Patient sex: M
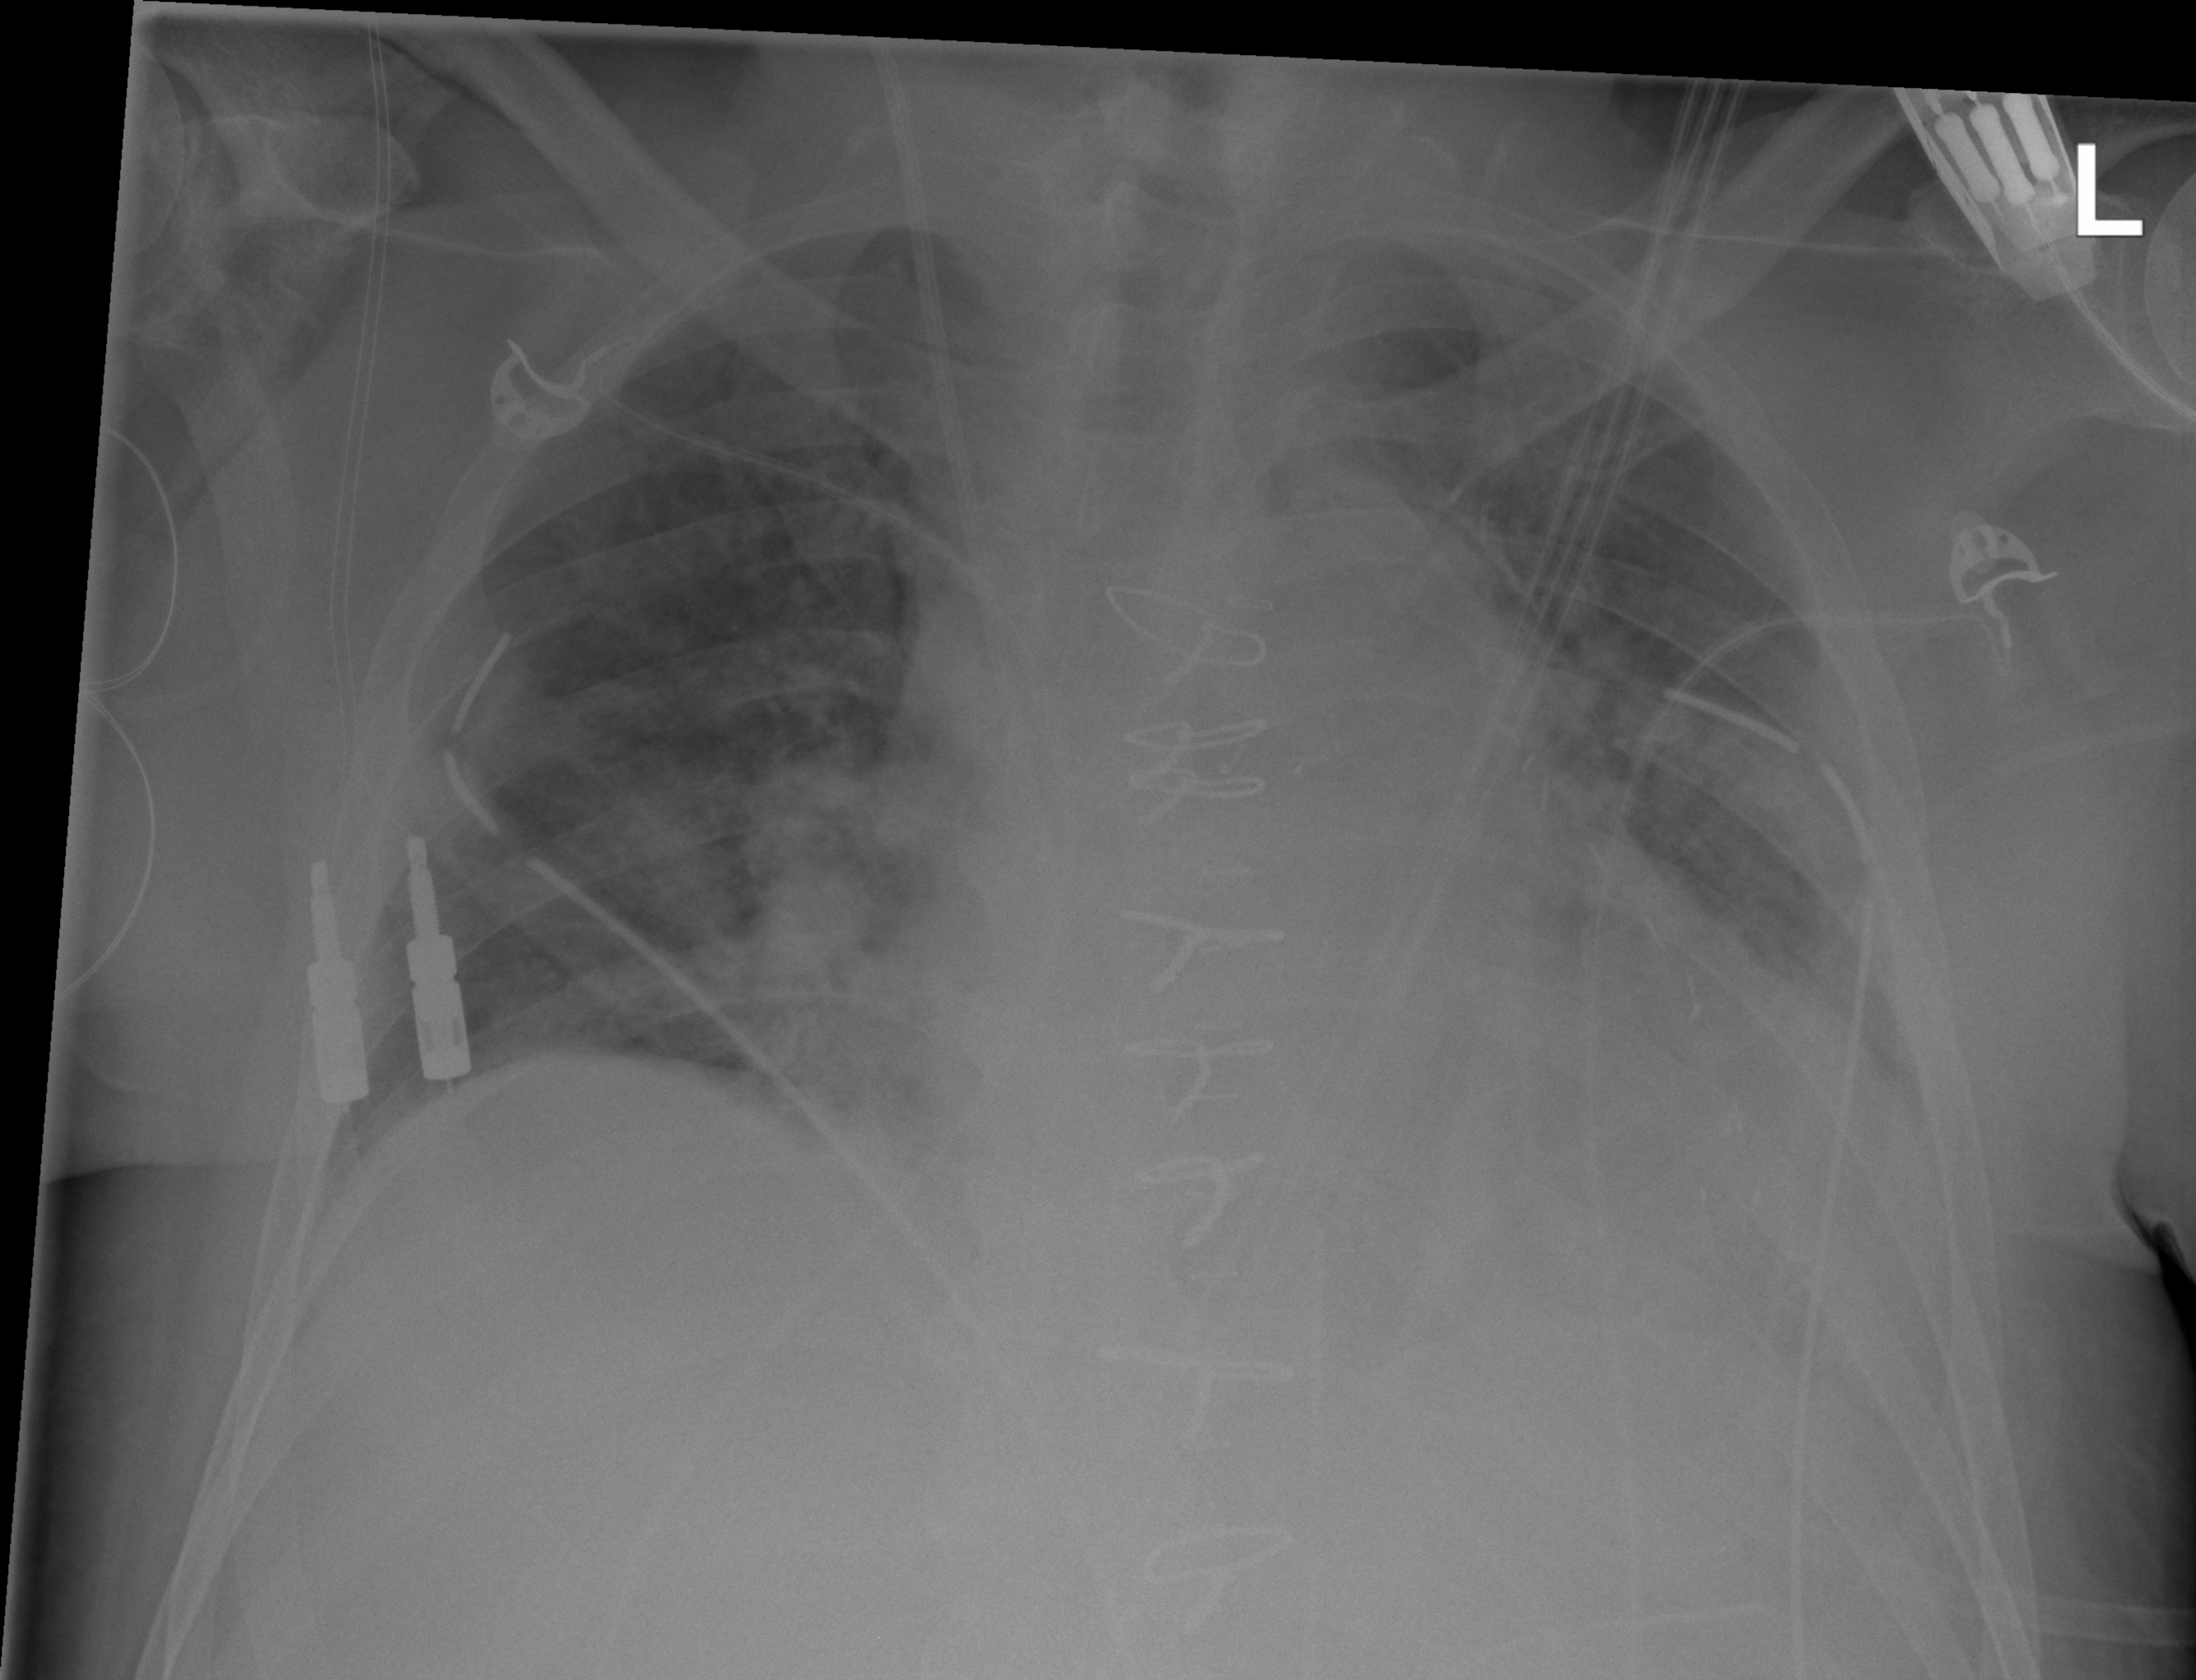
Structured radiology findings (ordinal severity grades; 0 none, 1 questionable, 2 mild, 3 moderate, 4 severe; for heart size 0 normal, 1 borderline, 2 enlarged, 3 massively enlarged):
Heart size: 2
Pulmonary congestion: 2
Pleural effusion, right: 0
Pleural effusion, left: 2
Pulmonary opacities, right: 2
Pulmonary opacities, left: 2
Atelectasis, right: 0
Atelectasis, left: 2